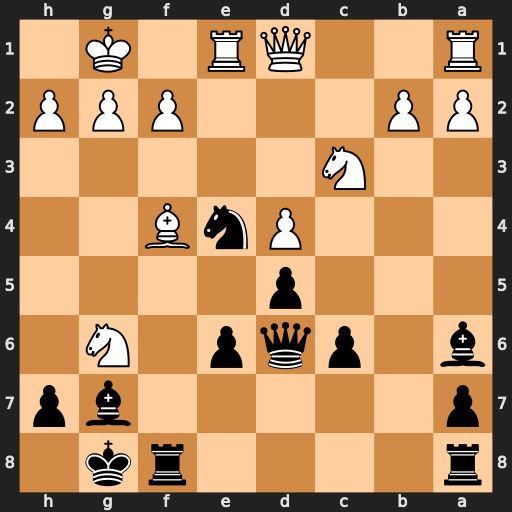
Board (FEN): r4rk1/p5bp/b1pqp1N1/3p4/3PnB2/2N5/PP3PPP/R2QR1K1
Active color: b
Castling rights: -
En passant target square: -
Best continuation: Rxf4 Nxf4 Qxf4 Nxe4 dxe4